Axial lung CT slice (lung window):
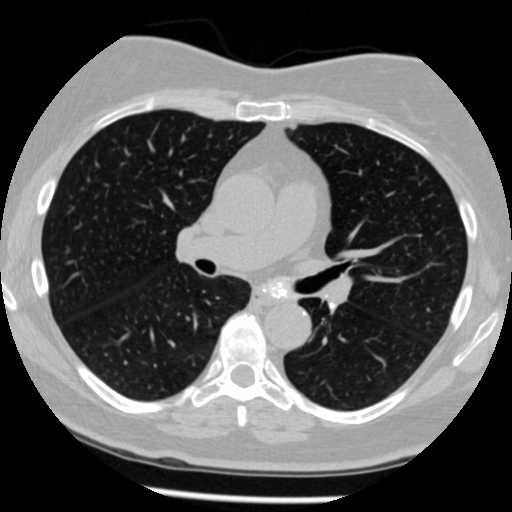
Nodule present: no